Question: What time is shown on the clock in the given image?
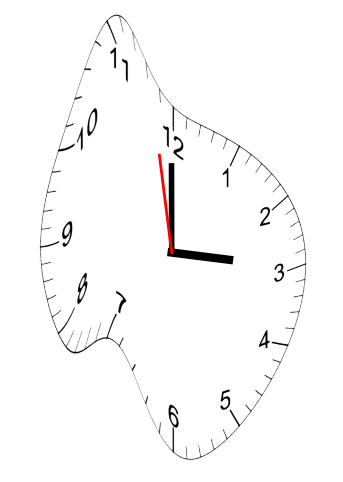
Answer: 02:59:58